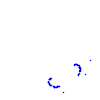
Particle: proton